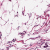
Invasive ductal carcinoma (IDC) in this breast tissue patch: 0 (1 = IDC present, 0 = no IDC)